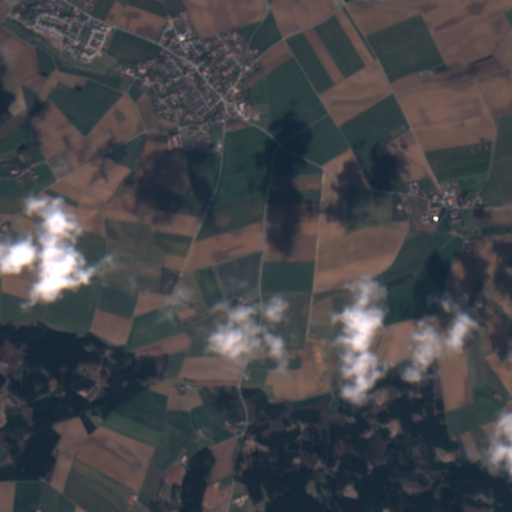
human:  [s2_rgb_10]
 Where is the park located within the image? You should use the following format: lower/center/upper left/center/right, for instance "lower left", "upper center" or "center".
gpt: The park is located in the upper center of the image.
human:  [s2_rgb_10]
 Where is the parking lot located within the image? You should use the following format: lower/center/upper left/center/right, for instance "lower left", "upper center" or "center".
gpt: The parking lot is located in the upper center of the image.
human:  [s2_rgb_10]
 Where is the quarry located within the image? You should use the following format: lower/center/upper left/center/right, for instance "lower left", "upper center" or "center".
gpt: The quarry is located in the center right of the image.
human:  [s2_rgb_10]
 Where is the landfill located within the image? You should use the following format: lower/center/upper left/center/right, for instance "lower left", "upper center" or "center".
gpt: There is no landfill in the image.